A time-domain waveform of one vibration snapshot from a rolling-element bearing is shown. Based on the visible evidence, which condition applies: normal, inner_race, outer_race, ball?
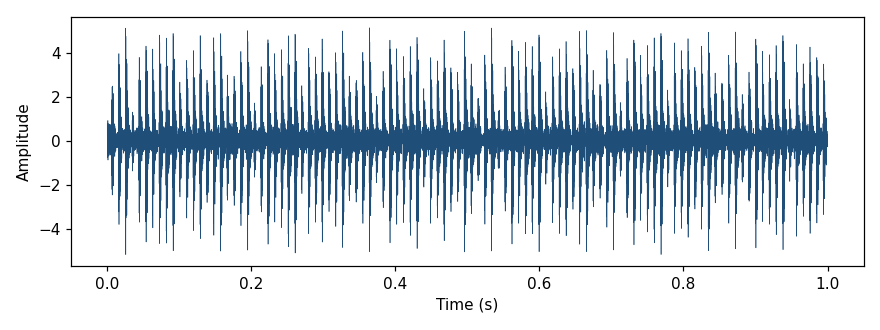
Answer: outer_race